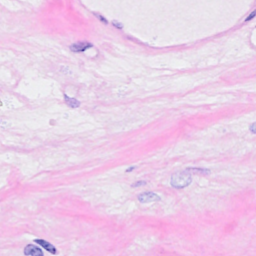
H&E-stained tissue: Breast